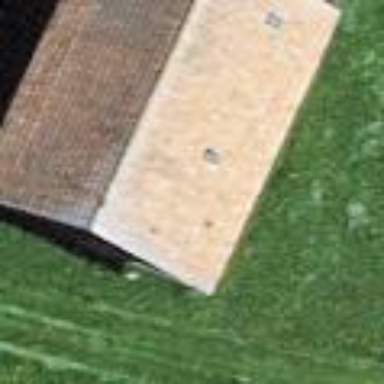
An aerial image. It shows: Shed.